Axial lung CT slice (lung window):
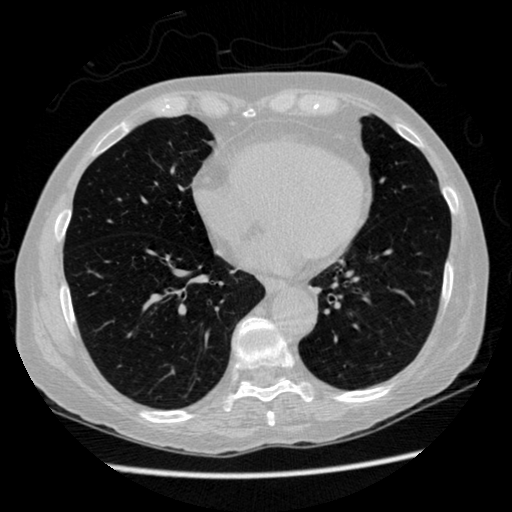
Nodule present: no